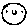
Label: smiley face